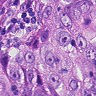
Metastatic tissue present: yes